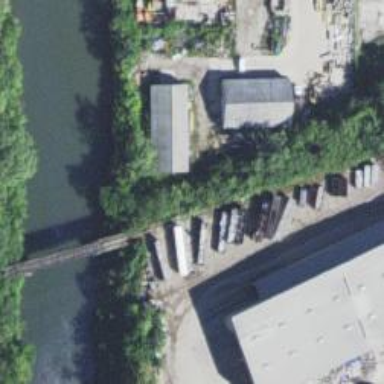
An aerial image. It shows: Abandoned railway bridge crossing over yard.